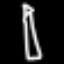
Label: pencil